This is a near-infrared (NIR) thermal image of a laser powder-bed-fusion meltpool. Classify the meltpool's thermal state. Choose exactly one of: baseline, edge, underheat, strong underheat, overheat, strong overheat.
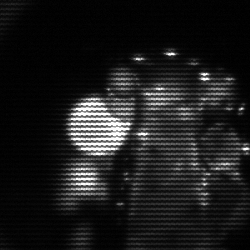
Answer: baseline